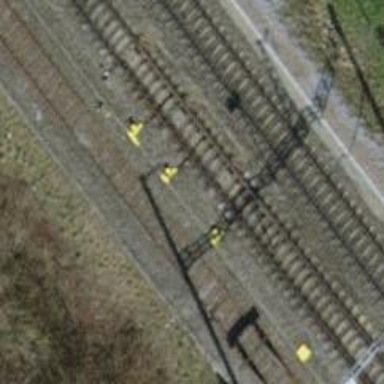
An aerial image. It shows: Single-track electrified railway siding with contact line.